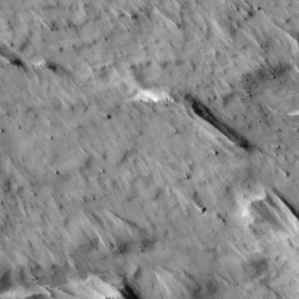
Label: non_frost